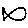
Label: fish